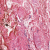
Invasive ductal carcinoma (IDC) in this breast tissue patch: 0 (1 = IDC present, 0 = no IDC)